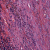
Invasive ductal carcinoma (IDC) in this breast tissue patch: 0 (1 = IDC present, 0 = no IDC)